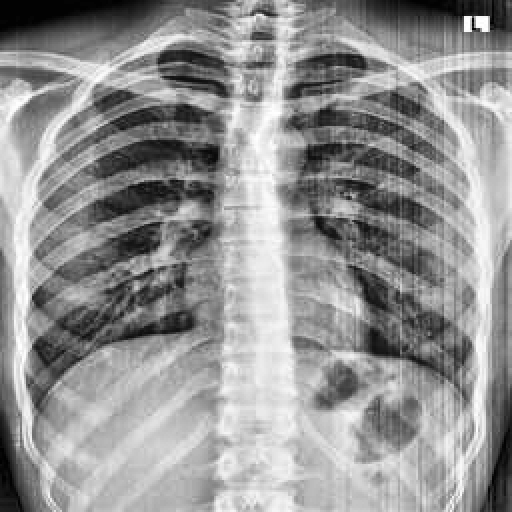
Finding: NORMAL